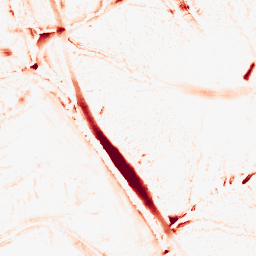
Category: morphological
Decomposition family: tophat
Decomposition parameters: size: 10
mode: white
Upsampling method: quartic
Upsampling parameters: scale: 2
Upsampling scale: 2